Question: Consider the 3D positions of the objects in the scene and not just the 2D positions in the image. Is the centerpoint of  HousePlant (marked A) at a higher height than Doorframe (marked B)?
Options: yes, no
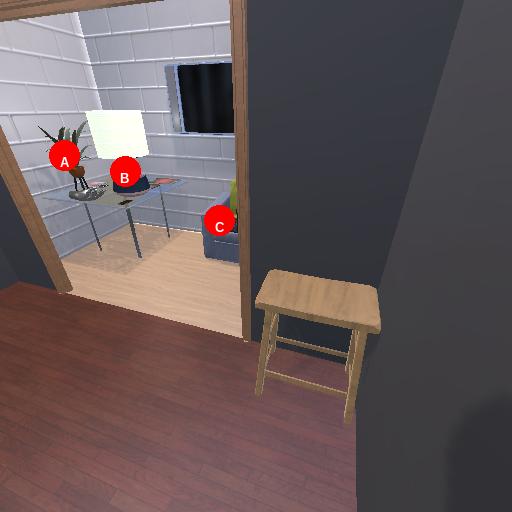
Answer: yes